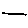
Label: line